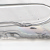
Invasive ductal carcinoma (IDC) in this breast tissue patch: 0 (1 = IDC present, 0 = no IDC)